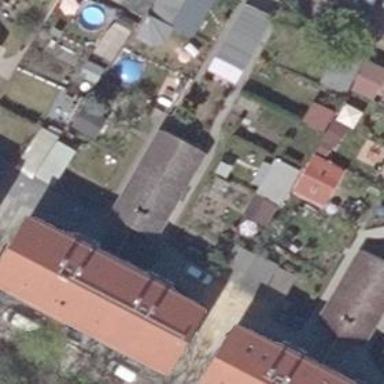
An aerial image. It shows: Gabled apartments building with red roof made of roof tiles.